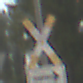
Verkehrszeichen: Andreaskreuz
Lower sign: RichtungsangabeDurchPfeile4
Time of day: MorningAfternoon
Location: Outdoor (Suburban)
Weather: Overcast
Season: NotSpecified
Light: Natural